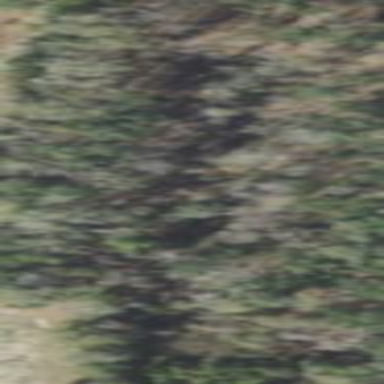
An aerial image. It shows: Mixed leaf woodland.